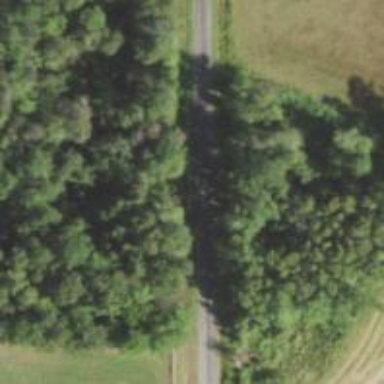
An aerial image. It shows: Culvert tunnel.